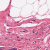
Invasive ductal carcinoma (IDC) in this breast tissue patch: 0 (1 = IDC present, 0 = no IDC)